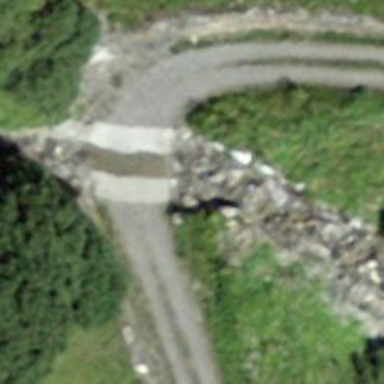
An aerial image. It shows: Culvert tunnel.